Interaction volume radius: 5 \u00c5
Interaction volume height: 15 \u00c5
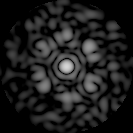
Disorder parameter: 0.6265